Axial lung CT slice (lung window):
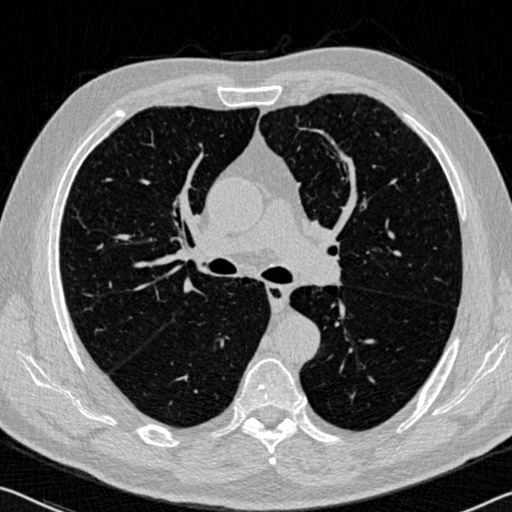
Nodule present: no